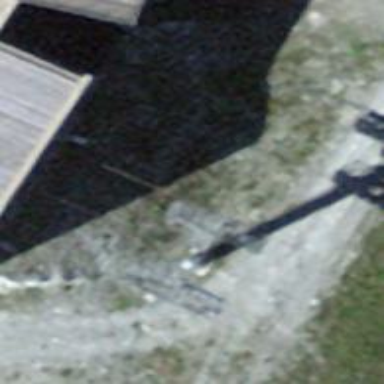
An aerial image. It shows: Pylon used for aerialway.